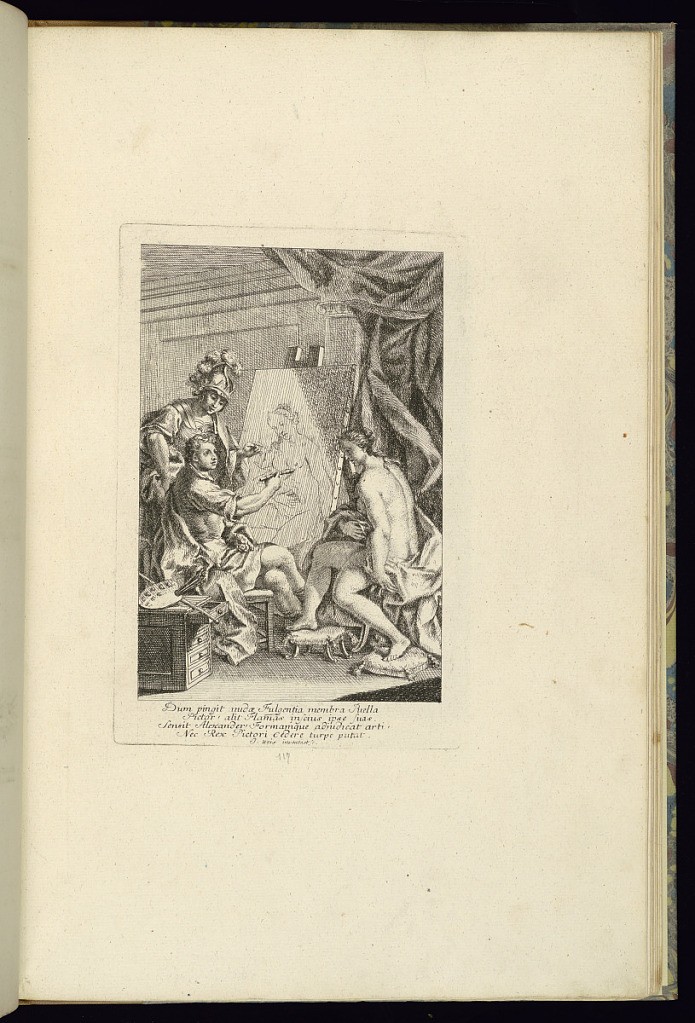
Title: Alexander the Great Offering Campaspe to Apelles
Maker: Johann Martin Weis, French, 1711 - 1751
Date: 18th century
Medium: Etching and engraving on off-white laid paper
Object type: Print
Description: Scene of Apelles painting a portrait of Campaspe, who sits nude with her feet on pillows. In the background, Alexander the Great gestures to Campaspe to offer her to Apelles. The plate is signed but not numbered.